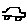
Label: car